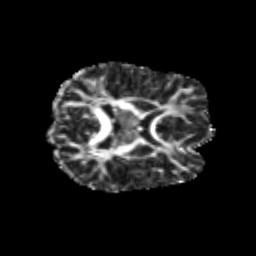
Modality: FA
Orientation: axial
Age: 18
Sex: female
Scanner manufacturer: siemens
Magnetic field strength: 3 T
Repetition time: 3.5 s
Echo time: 0.113 s